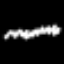
Label: squiggle